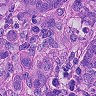
Metastatic tissue present: yes